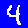
Digit: 4